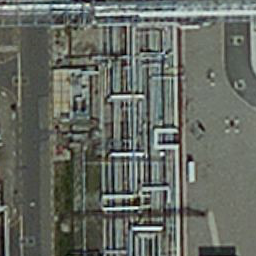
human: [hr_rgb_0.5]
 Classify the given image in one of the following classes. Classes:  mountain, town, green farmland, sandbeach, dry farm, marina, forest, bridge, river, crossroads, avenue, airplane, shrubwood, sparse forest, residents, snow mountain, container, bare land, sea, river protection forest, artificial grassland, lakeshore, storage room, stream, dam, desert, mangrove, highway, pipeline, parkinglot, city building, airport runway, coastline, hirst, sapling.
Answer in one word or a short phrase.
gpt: pipeline